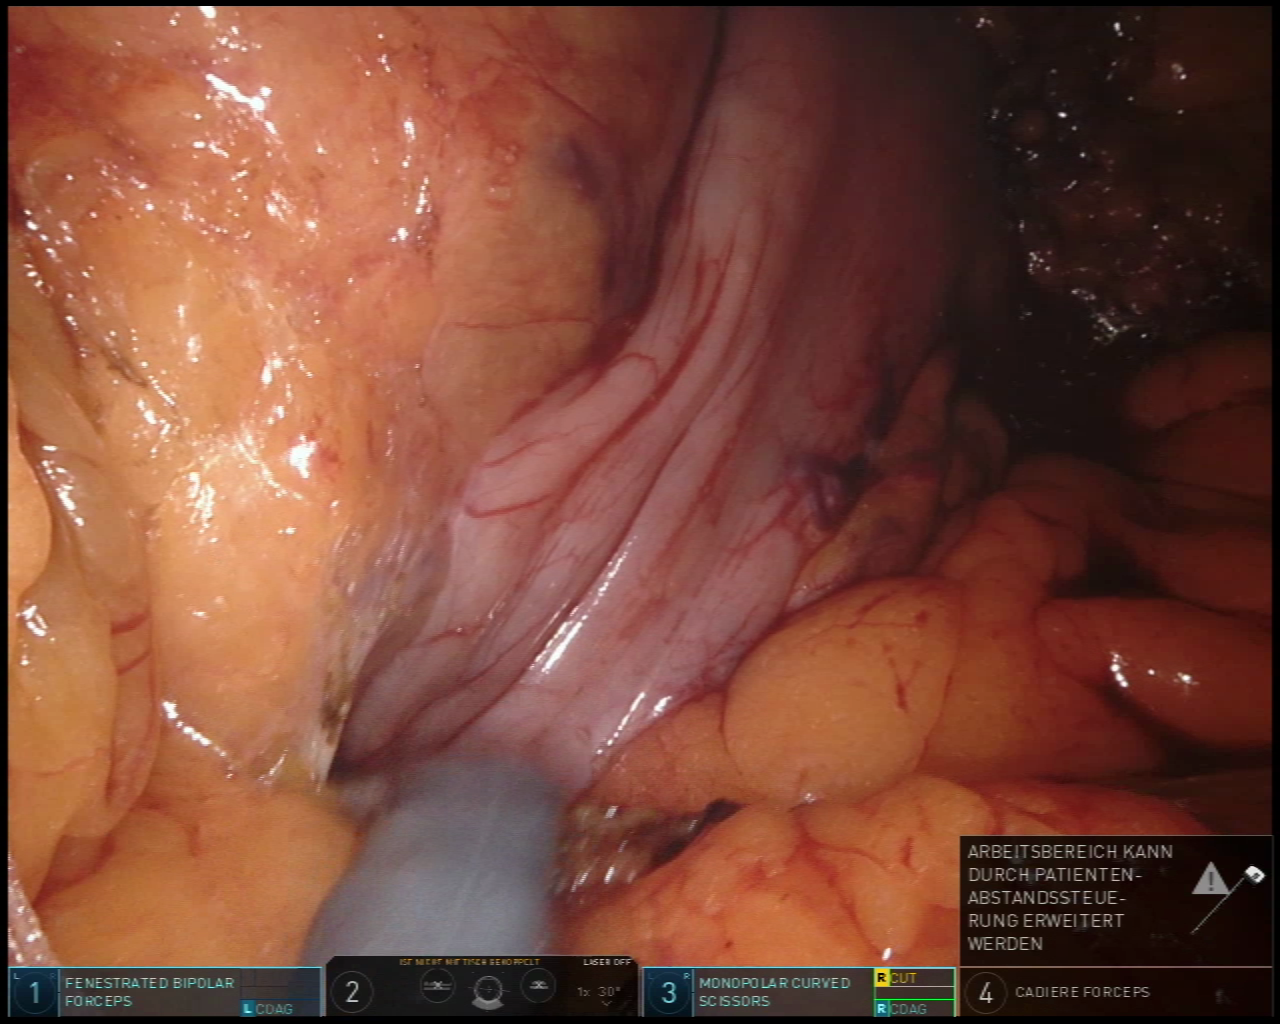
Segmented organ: stomach
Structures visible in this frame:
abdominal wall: no
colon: no
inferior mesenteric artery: no
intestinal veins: no
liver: no
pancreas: no
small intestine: no
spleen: no
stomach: yes
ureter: no
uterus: no
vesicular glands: no